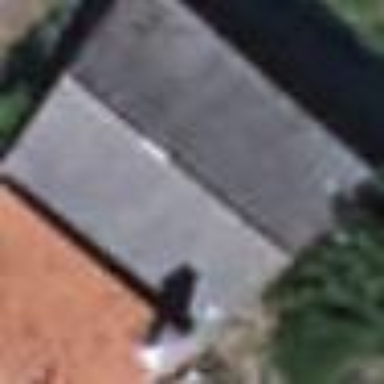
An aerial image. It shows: Shed.